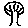
Label: tree